Question: In my project I deal with images which I don't know if they are inclined or not.
I work with C++ and OpenCV. I try with Hough transformation to determine the angle of inclination: if it is 90 or 180. But it doesn't give a result.
A link to example <URL>.
The following illustration is the full-res image scaled down and converted to PNG:

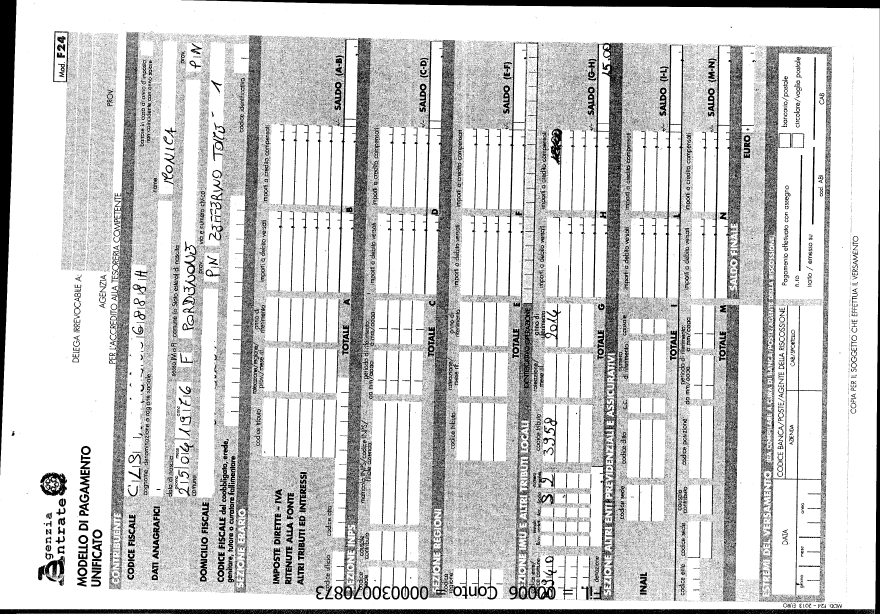
Answer: If I want to attack your image with the Hough lines method, I would do a Canny edge detection first, then find the Hough lines and then look at the generated lines. So it would look like this in ImageMagick - you can transform to OpenCV:
'''
convert input.jpg \( +clone -canny x10+10%+30% -background none -fill red -stroke red -strokewidth 2 -hough-lines 9x9+150 -write lines.mvg \) -composite hough.png
'''

And in the 'lines.mvg' file, I can see the individual detected lines:
'''
# Hough line transform: 9x9+150
viewbox 0 0 349 500
line 0,-3.74454 349,8.44281 # 160
line 0,55.2914 349,67.4788 # 206
line 1,0 1,500 # 193
line 0,71.3012 349,83.4885 # 169
line 0,125.334 349,137.521 # 202
line 0,142.344 349,154.532 # 156
line 0,152.351 349,164.538 # 155
line 0,205.383 349,217.57 # 162
line 0,239.453 349,245.545 # 172
line 0,252.455 349,258.547 # 152
line 0,293.461 349,299.553 # 163
line 0,314.464 349,320.556 # 169
line 0,335.468 349,341.559 # 189
line 0,351.47 349,357.562 # 196
line 0,404.478 349,410.57 # 209
line 349.39,0 340.662,500 # 187
line 0,441.484 349,447.576 # 198
line 0,446.484 349,452.576 # 165
line 0,455.486 349,461.578 # 174
line 0,475.489 349,481.581 # 193
line 0,498.5 349,498.5 # 161
'''
I resized your image to 349 pixels wide (to make it fit on Stack Overflow and process faster), so you can see there are lots of lines that start at 0 on the left side of the image and end at 349 on the right side which tells you they go across the image, not up and down it. Also, you can see that the right end of the lines is generally 16 pixels lower than the left, so the image is rotated tan inverse (16/349) degrees.